Question: I have inherited an old database which wasn't designed very well. It is a Sql Server 2008 database which is missing quite a lot of Foreign Key relationships. Below shows two of the tables, and I am trying to manually create a FK relationship between and

I am using SQL Server Management Studio when trying to create the relationship using the query below
'''
USE myDatabase;
GO ALTER TABLE dbo.app_additional_info
ADD CONSTRAINT FK_AddInfo_AppStatus FOREIGN KEY (application_id)
REFERENCES dbo.app_status (status_id)
ON DELETE CASCADE
ON UPDATE CASCADE ;
GO
'''
However, I receive this error when I run the query
> The ALTER TABLE statement conflicted with the FOREIGN KEY constraint
"FK_AddInfo_AppStatus". The conflict occurred in database
"myDatabase", table "dbo.app_status", column 'status_id'.
I am wondering if the query is failing because each table already contains approximately 130,000 records?
Please help.
Thanks.
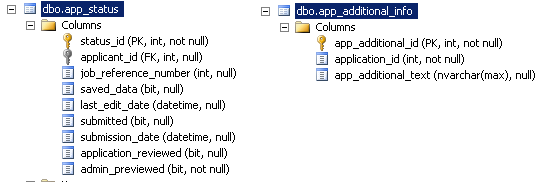
Answer: The error is occuring because there is a value in 'dbo.app_additional_info.application_ID' that is not in 'dbo.app_Status.Status_ID'. Unless the naming convention is seriously messed up you are trying to add a relationship to unrelated columns, why would 'application_ID' reference 'status_ID'?
I expect that 'dbo.App_Additional_Info.Application_ID' should be referencing 'dbo.Application.Application_ID' (Guessing at the table and column names slightly) so you would want this:
'''
USE MyDatabase
GO
ALTER TABLE dbo.App_Additional_Info
ADD CONSTRAINT FK_App_Additional_Info_Application_ID (Application_ID)
REFERENCES dbo.Application (Application_ID)
ON DELETE CASCADE
ON UPDATE CASCADE;
'''